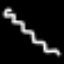
Label: squiggle